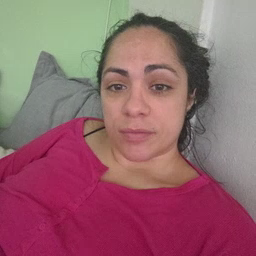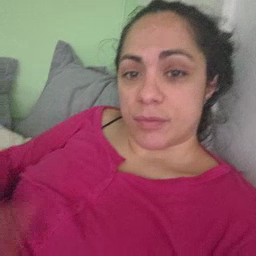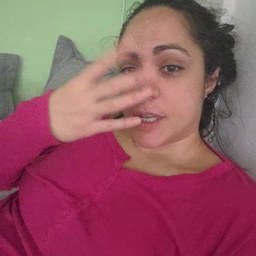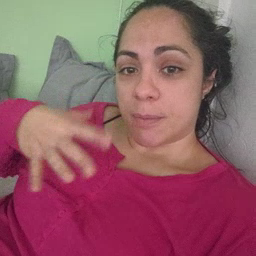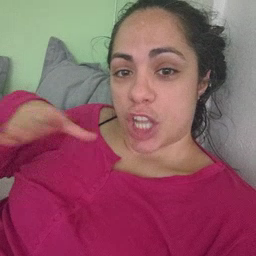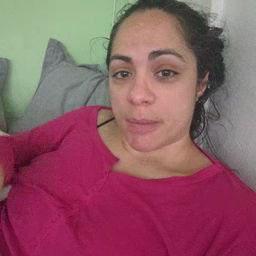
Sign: pajamas